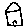
Label: house